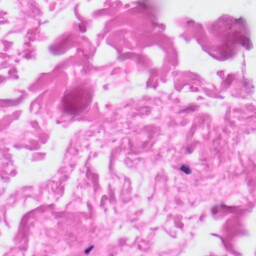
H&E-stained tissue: Skin